Question:
The list menu is re-size but the container div seem not re-size its size.
This is the image of my menu. I tried lots of solution but it didn't work.
Here are some style of the div container :
'''
#container{
margin-left: 4px;
margin-right: 8px;
padding-top: 12px;
position: relative;
top: -11px;
}
'''
Here is my div:
'''
<div id="categoryTab">
<%
string url = HttpContext.Current.Request.Url.AbsoluteUri;
if (url.ToLower().Contains("Test/TestW".ToLower()){
Response.Write("<ul id='aa'>");
}
else
{
Response.Write("<ul id='bb-v'>");
}
%>
<% foreach (var a in Model.Department)
{ %>
<li>
This is my text.
<% if (a.Categories.Count() > 0){ %>
<ul style="z-index:0;">
<% foreach (var b in ci.Distinct()){ %>
<div style="z-index:0;">
<li>
Sub menu
</li>
</div>
</ul>
<%}
}%>
</li>
</ul>
</div>
'''
Can anyone help me please.
Thanks.
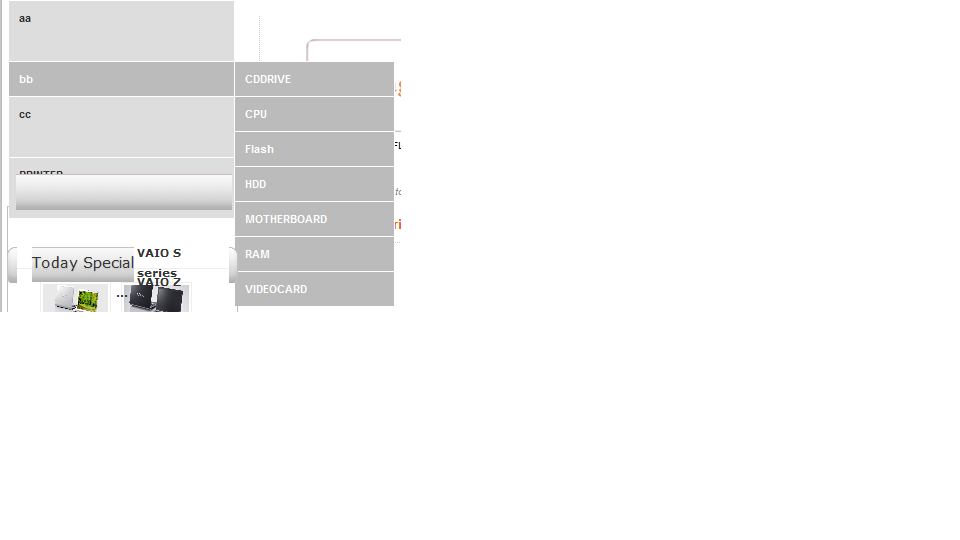
Answer: It looks like you would need to set a position absolute on the submenu so that it would be removed from the flow of the dive but be positioned inside the container div. I think the more appropriate way would be float but without seeing more code it would be hard to say